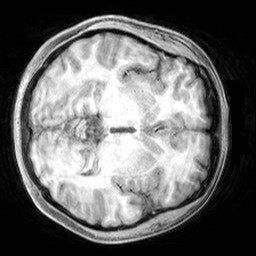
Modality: T1w
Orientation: axial